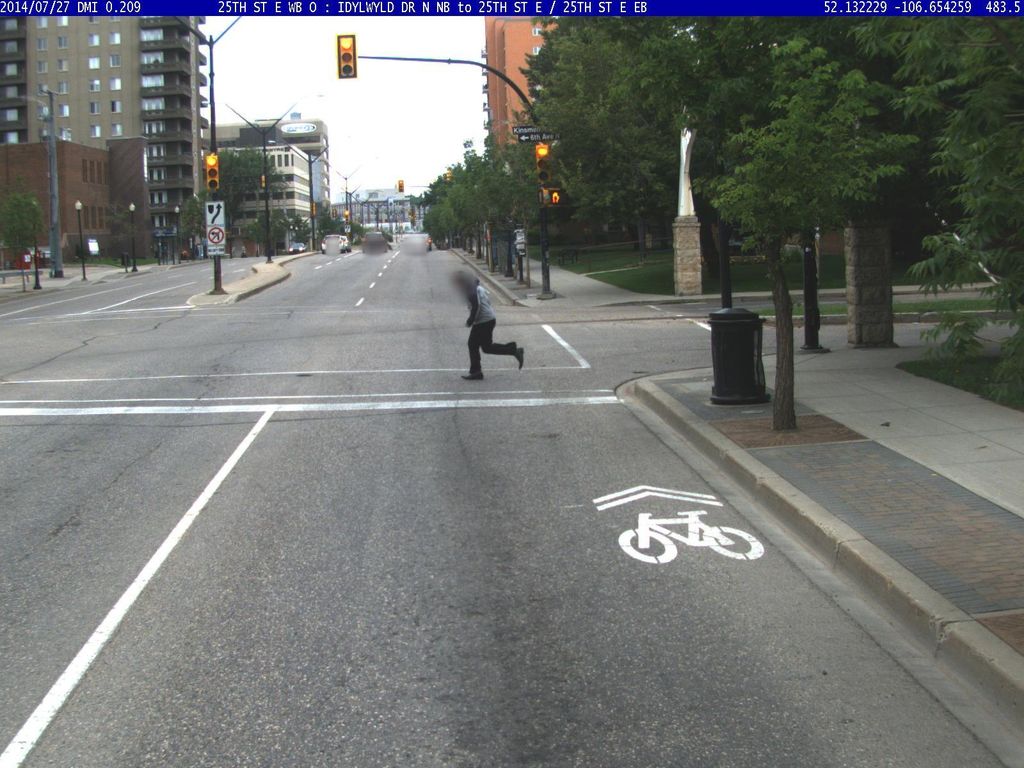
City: saskatoon